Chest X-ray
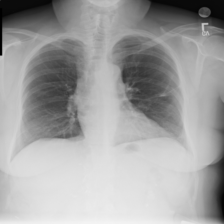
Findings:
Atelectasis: positive
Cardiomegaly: negative
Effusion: negative
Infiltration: negative
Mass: negative
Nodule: positive
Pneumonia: negative
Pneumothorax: negative
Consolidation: negative
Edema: negative
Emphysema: negative
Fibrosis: negative
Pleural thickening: negative
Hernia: negative